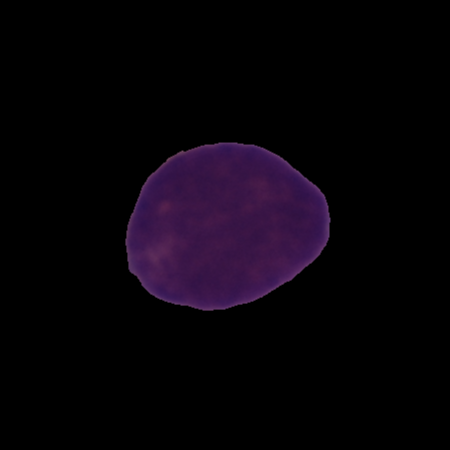
Label: cancer